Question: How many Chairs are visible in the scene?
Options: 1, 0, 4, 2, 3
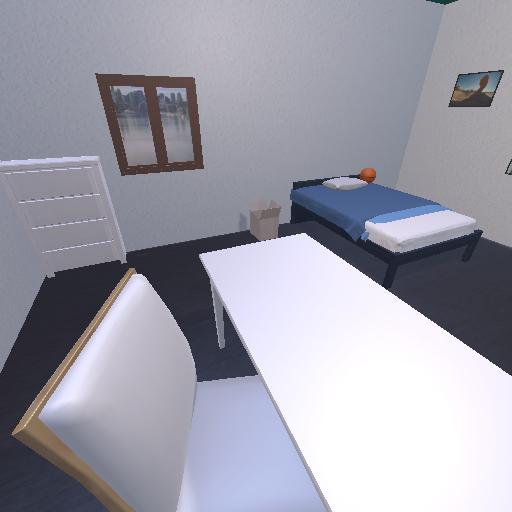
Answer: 1